Question: This question was asked <URL> and the solution to work because the divs aren't so different in sizes.
My question is how can we effectively align two divs of arbitrary sizes along the middle of the parent container?
The HTML
'''
<div id="container">
<div id="big">
</div>
<div id="small">
</div>
</div>
'''
And the CSS
'''
#container { }
#big {width:100px; height: 100px; display:inline-block;border:1px solid black; vertical-align:middle; }
#small {width:50px; height: 50px; display:inline-block; border:1px solid red;}
'''
See <URL>
What I really want is something like this

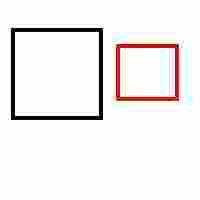
Answer: Add 'vertical-align:middle' to '#small'
'''
#small {
width:50px;
height: 50px;
display:inline-block;
border:1px solid red;
vertical-align:middle;
}
'''
<URL>